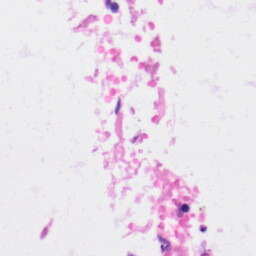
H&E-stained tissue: Kidney